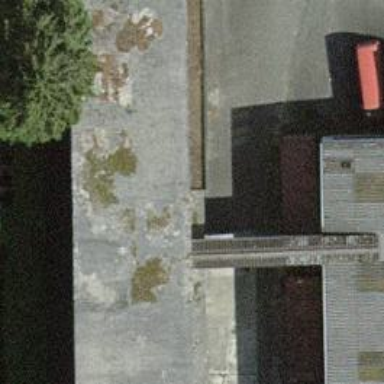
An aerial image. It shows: Industrial building.